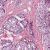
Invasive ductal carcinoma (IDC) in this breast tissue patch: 0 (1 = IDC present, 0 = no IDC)